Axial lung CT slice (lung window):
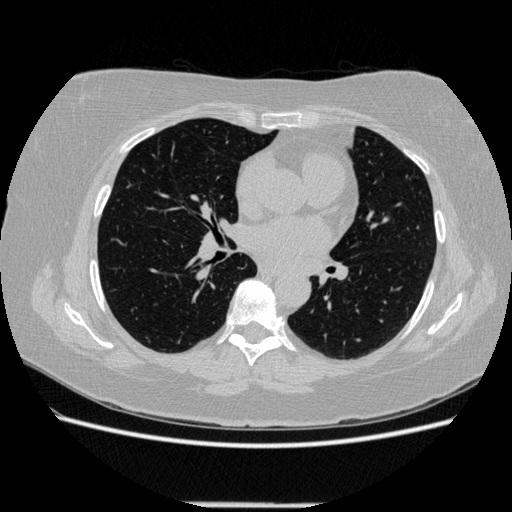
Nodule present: no